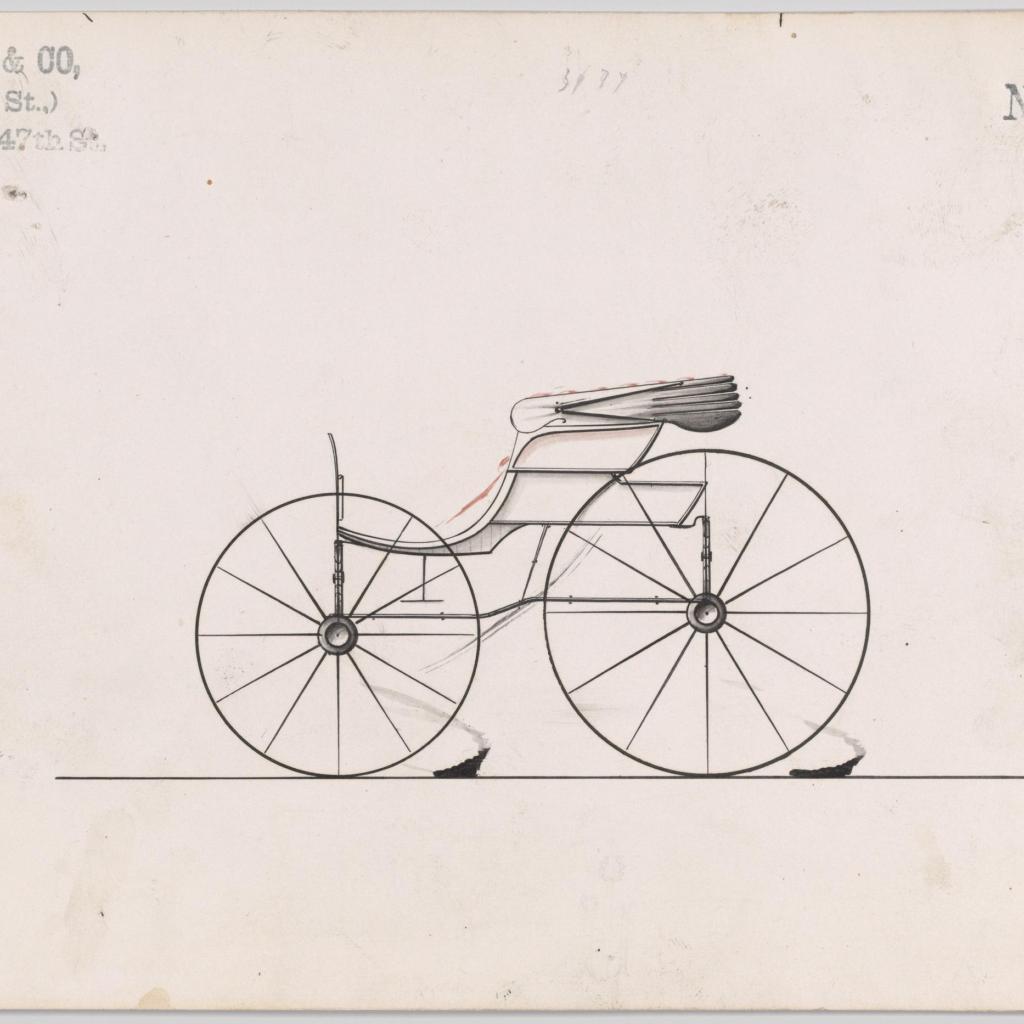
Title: Design for Pony Phaeton, no. 3197a
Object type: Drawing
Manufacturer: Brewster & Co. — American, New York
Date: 1876
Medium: pen and black ink, watercolor and gouache
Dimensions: Sheet: 6 1/8 x 8 3/4 in. (15.6 x 22.2 cm)
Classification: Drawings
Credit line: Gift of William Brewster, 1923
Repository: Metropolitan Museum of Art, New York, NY